Field crop: maize
Growth stage: 2
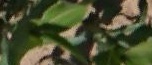
Species: maize